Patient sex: M
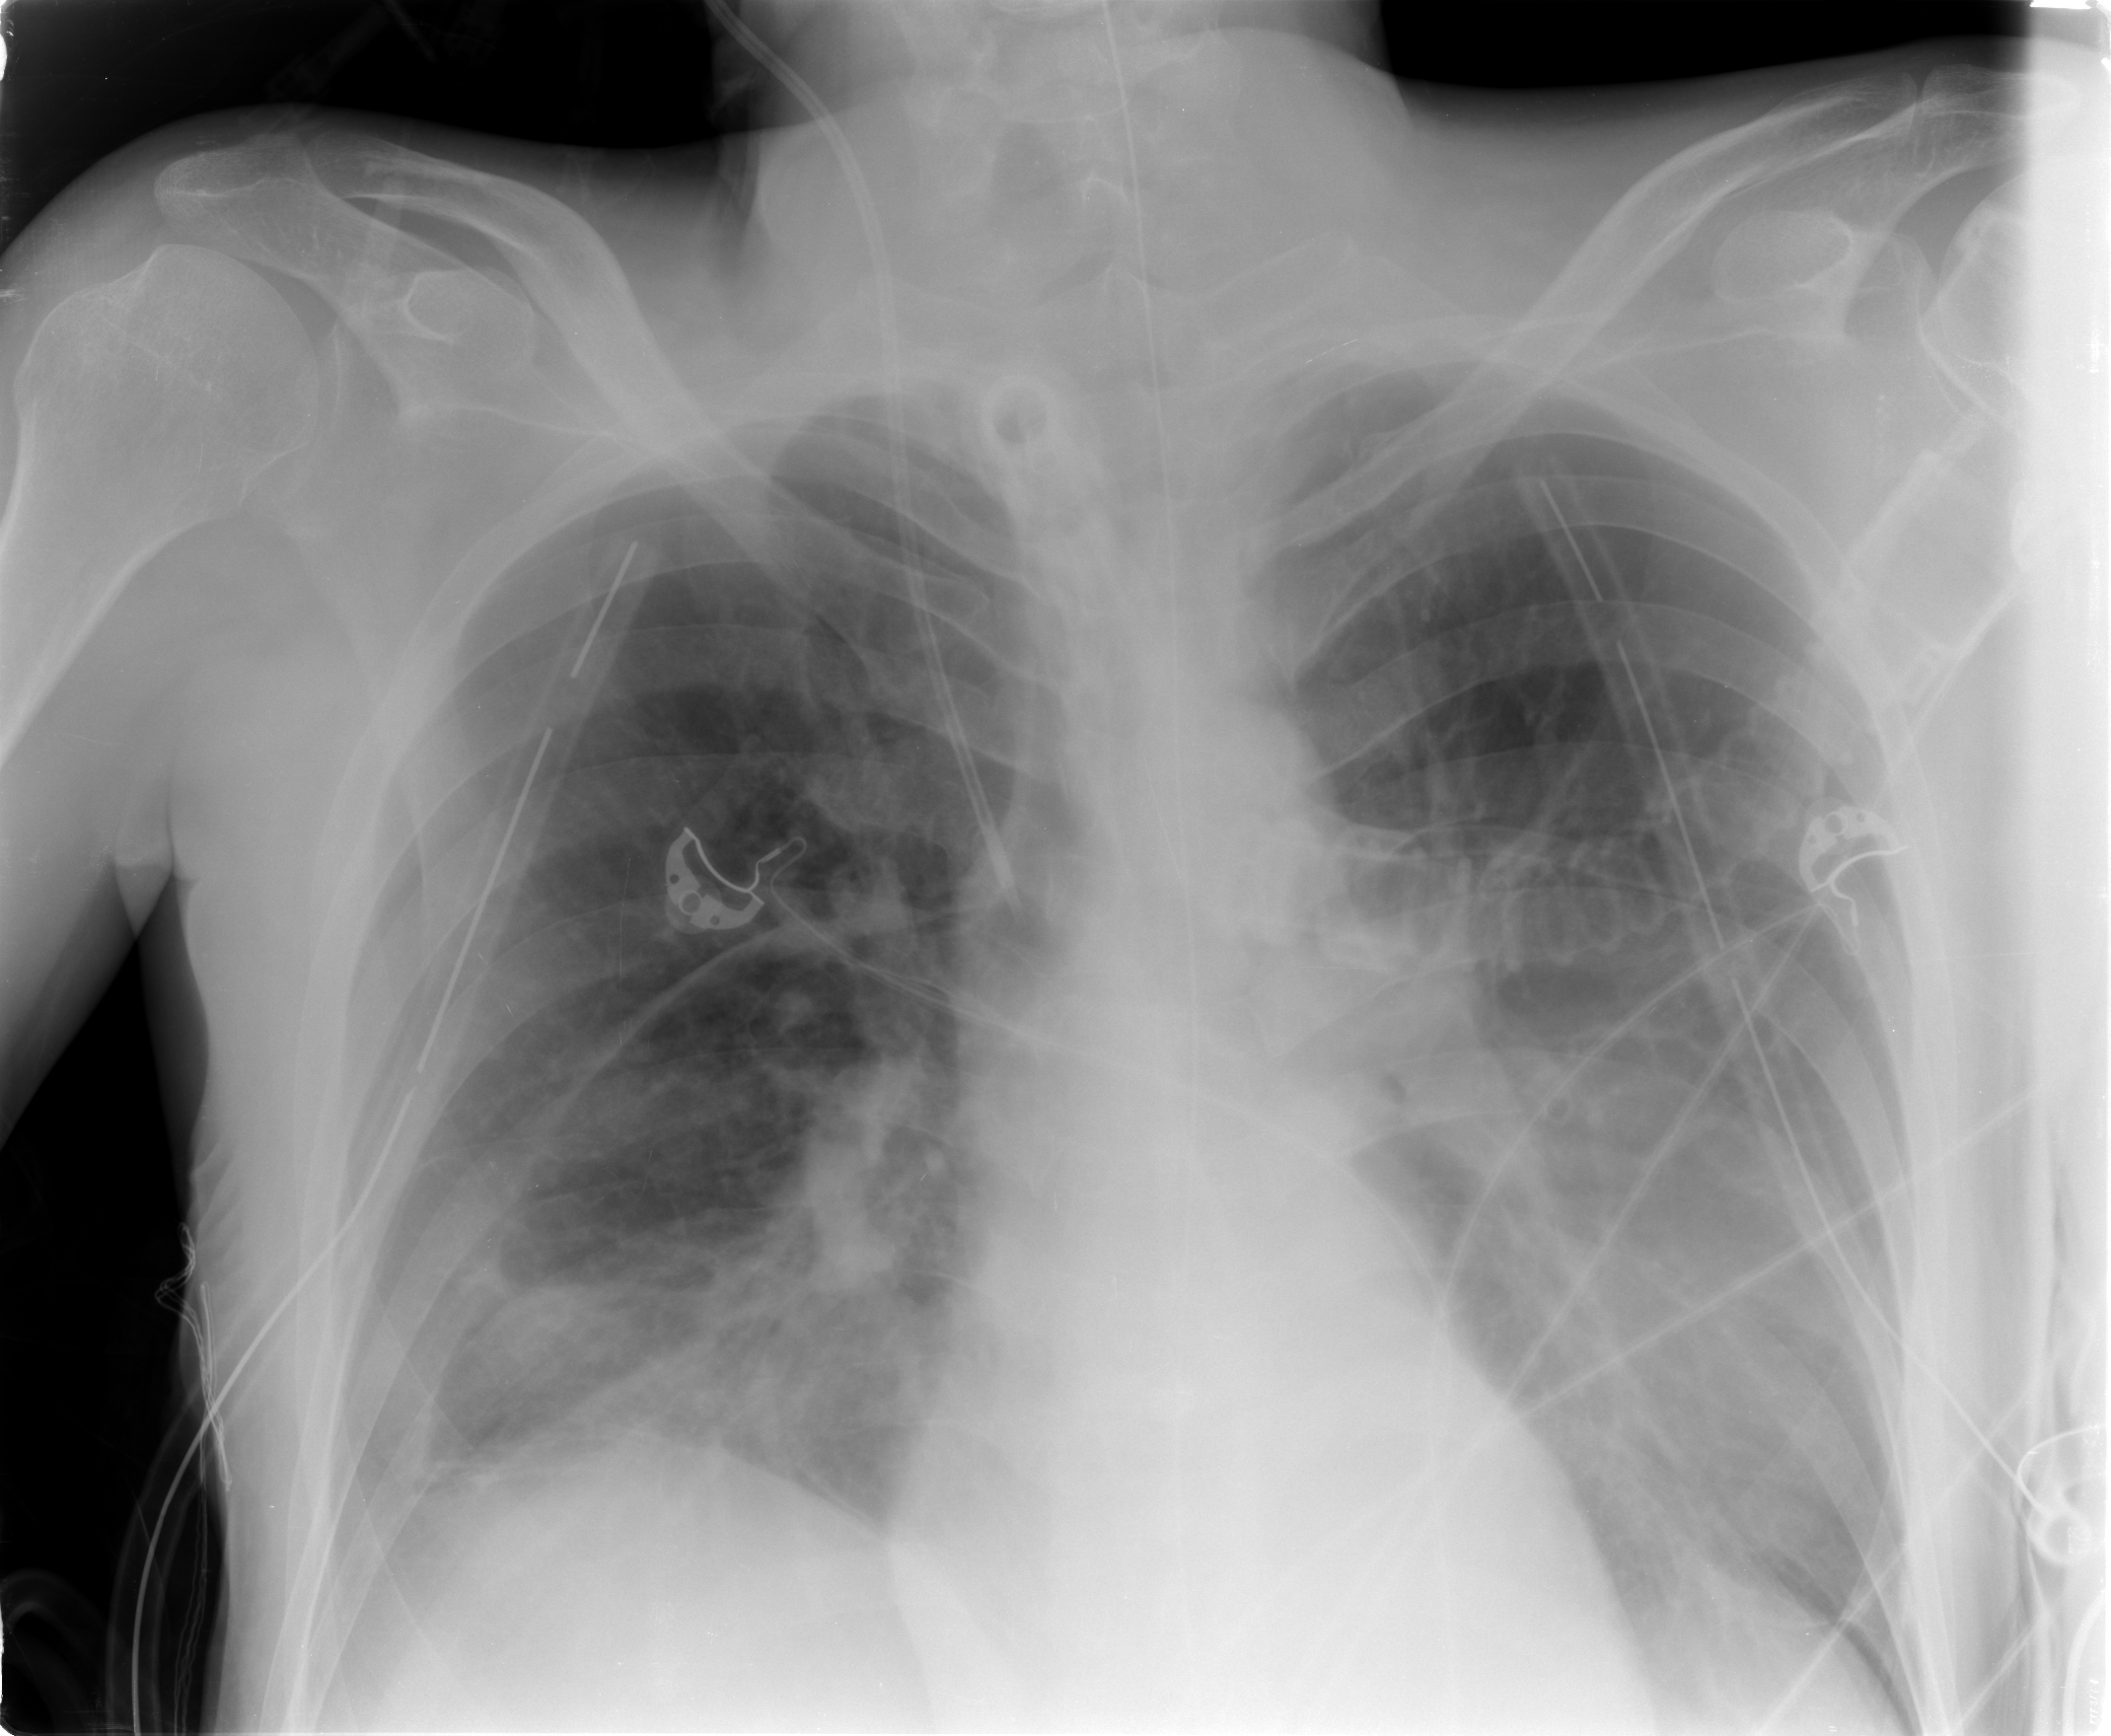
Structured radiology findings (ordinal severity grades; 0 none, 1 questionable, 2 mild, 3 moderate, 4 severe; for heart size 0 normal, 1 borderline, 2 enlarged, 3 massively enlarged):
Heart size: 0
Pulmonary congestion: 2
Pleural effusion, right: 2
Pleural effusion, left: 0
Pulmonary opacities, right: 2
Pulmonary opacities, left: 2
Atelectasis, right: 2
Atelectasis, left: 2